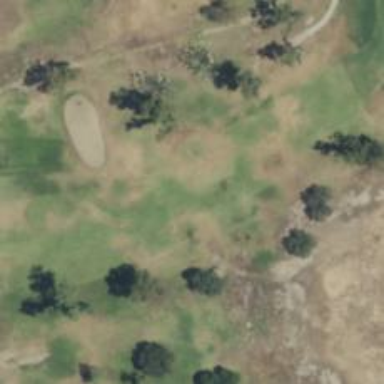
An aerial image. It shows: Golf hole.